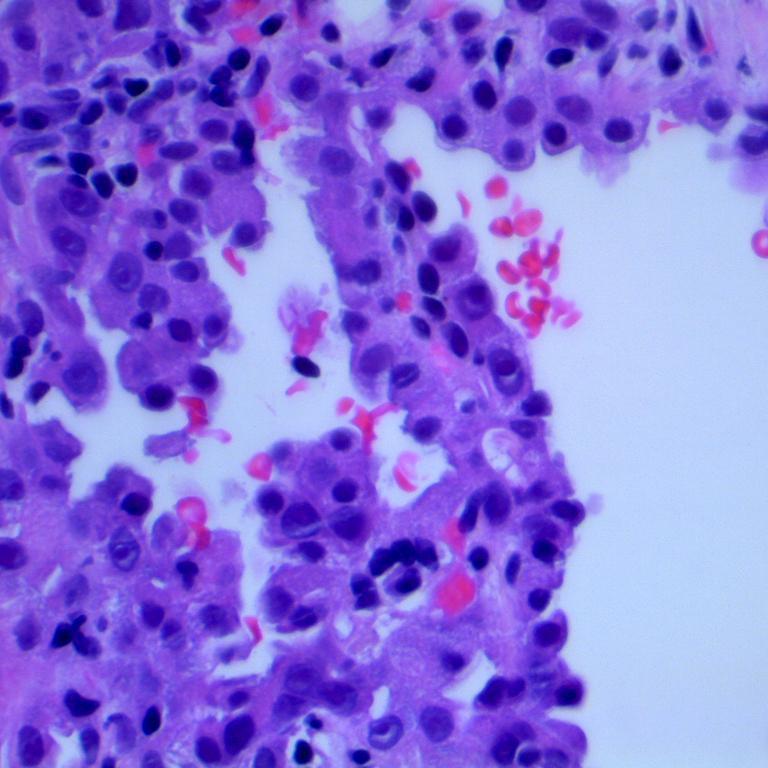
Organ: lung
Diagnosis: adenocarcinomas